Question: I have chart with flippers. it means front portion(z-index: 2) will be text and back portion will be chart.
if i mouse over the front, then back portion chart will be displayed(working chrome). But the same is not working IE & Firefox.
Please see the attached pic & code snippet, how to solve this?
I appreciate your help.
Thanks.

'''
Flipper.css
.flip-container {
-webkit-perspective: 1000;
-moz-perspective: 1000;
-o-perspective: 1000;
perspective: 1000;
/*border: 1px solid #ccc;*/
border: none;
height: auto;
width: 100%;
display: inline-block;
}
.flip-container:hover .flipper,
.flip-container.hover .flipper {
-webkit-transform: rotateY(180deg);
-moz-transform: rotateY(180deg);
-o-transform: rotateY(180deg);
transform: rotateY(180deg);
}
.flip-container, .front, .back {
height: auto;
width: 100%;
padding: 0px;
margin: 0px;
}
.flipper {
-webkit-transition: 0.6s;
-webkit-transform-style: preserve-3d;
-moz-transition: 0.6s;
-moz-transform-style: preserve-3d;
-o-transition: 0.6s;
-o-transform-style: preserve-3d;
transition: 0.6s;
transform-style: preserve-3d;
position: relative;
}
.front, .back {
-webkit-backface-visibility: hidden;
-moz-backface-visibility: hidden;
-o-backface-visibility: hidden;
backface-visibility: hidden;
position: absolute;
top: 0;
left: 0;
align-content: center;
}
.front {
z-index: 2;
}
.back {
-webkit-transform: rotateY(180deg);
-moz-transform: rotateY(180deg);
-o-transform: rotateY(180deg);
transform: rotateY(180deg);
border: none;
}
.front .name {
font-size: 2em;
display: inline-block;
font-family: Arial, Verdana, Helvetica, sans-serif;
border-radius: 5px;
height: 100%;
width: 100%;
position: absolute;
-webkit-transform: rotate(-0deg);
-moz-transform: rotate(-0deg);
-o-transform: rotate(-0deg);
transform: rotate(-0deg);
background-color: #cef8ff;
background-image: -webkit-gradient(linear, left top, left bottom, from(#cef8ff), to(#7fe0f8));
background-image: -webkit-linear-gradient(top, #cef8ff, #7fe0f8);
background-image: -moz-linear-gradient(top, #cef8ff, #7fe0f8);
background-image: -ms-linear-gradient(top, #cef8ff, #7fe0f8);
background-image: -o-linear-gradient(top, #cef8ff, #7fe0f8);
background-image: linear-gradient(to bottom, #cef8ff, #7fe0f8);
filter: progid:DXImageTransform.Microsoft.gradient(GradientType=0,startColorstr=#cef8ff, endColorstr=#7fe0f8);
}
<div id="FlipMainId" class="flip-container" runat="server" style="height: 330px">
<div id="Card1" class="flipper" runat="server">
<div id="Card1Front" class="front" runat="server">
<span class="name" style="height: 325px;">
<table id="HCWF_Front" runat="server" border="0" style="text-align: center">
<tr>
<td>
<br />
<asp:Label ID="FrontLabel1" runat="server" Text="FrontLabel1" CssClass="FlipperheaderLabel"></asp:Label>
</td>
</tr>
<tr>
<td style="color: #777777; font-size: 12px; font-weight: normal; font-style: italic">
<asp:Label ID="FrontLabel2" runat="server" Text="FrontLabel2" CssClass=""></asp:Label>
</td>
</tr>
<tr>
<td>
<asp:Label ID="FrontLabel3" runat="server" Text="FrontLabel3" CssClass="FlipperLine1Label"></asp:Label>
</td>
</tr>
<tr>
<td>
<asp:Label ID="FrontLabel4" runat="server" Text="FrontLabel4" CssClass="FlipperLine2Label"></asp:Label>
</td>
</tr>
<tr>
<td>
<asp:Label ID="FrontLabel5" runat="server" Text="FrontLabel5" CssClass="FlipperLine2Label"></asp:Label>
</td>
</tr>
<tr>
<td>
<asp:Label ID="FrontLabel6" runat="server" Text="FrontLabel6" CssClass="FlipperLine2Label"></asp:Label>
</td>
</tr>
</table>
</span>
</div>
<div id="Card1Back" class="back" runat="server" style="height: 330px">
<table width="100%" border="0" runat="server">
<tr>
<td align="right">
<Buttons...../>
</td>
</tr>
<tr>
<td>
<telerik:RadHtmlChart ID="RadHtmlChart1" runat="server"
Height="300">
</telerik:RadHtmlChart>
</td>
</tr>
</table>
</div>
</div>
</div>
'''
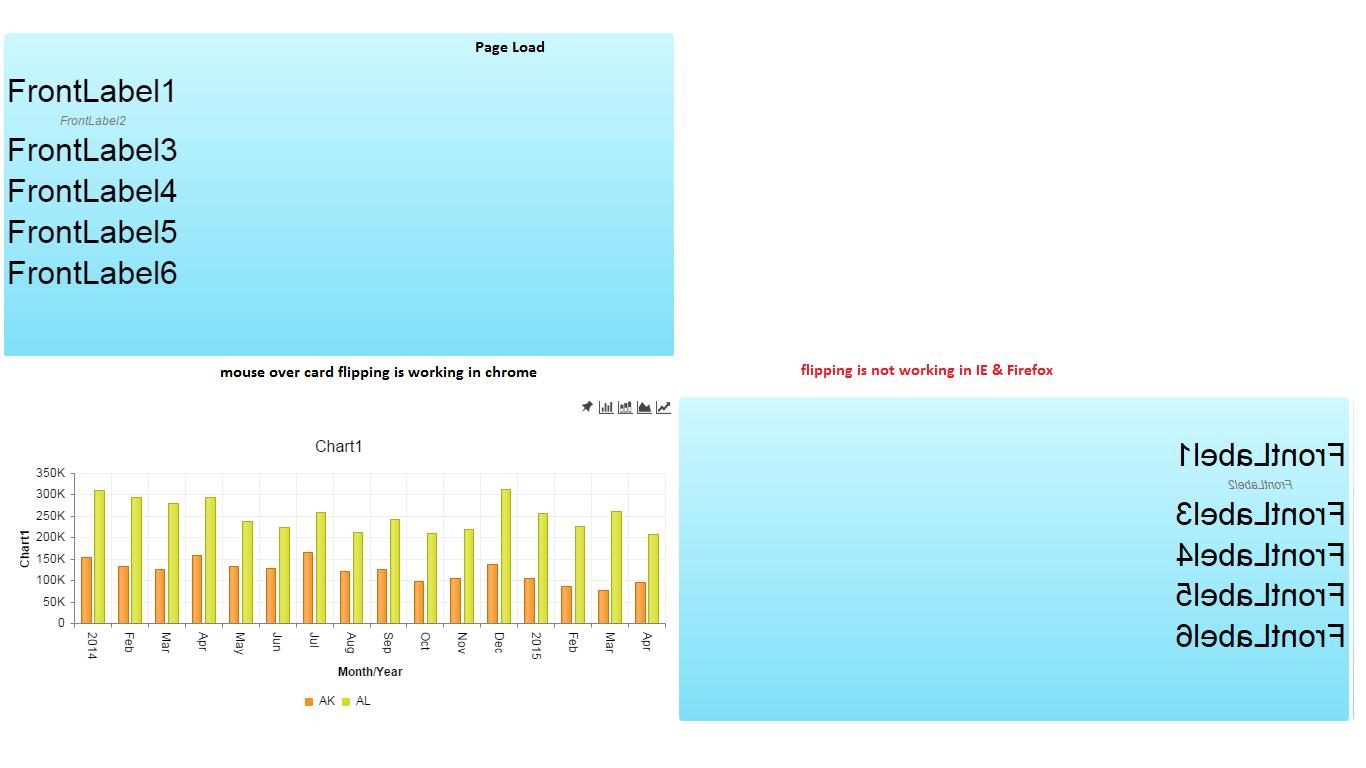
Answer: '''
I fixed this issue
.flip-container {
-webkit-perspective: 1000;
-moz-perspective: 1000;
-ms-perspective: 1000;
perspective: 1000;
-ms-transform: perspective(1000px);
-moz-transform: perspective(1000px);
-moz-transform-style: preserve-3d;
-ms-transform-style: preserve-3d;
/*border: 1px solid #ccc;*/
height: auto;
width: 100%;
}
/* START: Accommodating for IE */
.flip-container:hover .back, .flip-container.hover .back {
-webkit-transform: rotateY(0deg);
-moz-transform: rotateY(0deg);
-o-transform: rotateY(0deg);
-ms-transform: rotateY(0deg);
transform: rotateY(0deg);
}
.flip-container:hover .front, .flip-container.hover .front {
-webkit-transform: rotateY(180deg);
-moz-transform: rotateY(180deg);
-o-transform: rotateY(180deg);
transform: rotateY(180deg);
}
/* END: Accommodating for IE */
.flip-container, .front, .back {
height: auto;
width: 100%;
margin: 0px;
padding: 0px;
}
.flipper {
-webkit-transition: 0.6s;
-webkit-transform-style: preserve-3d;
-ms-transition: 0.6s;
-moz-transition: 0.6s;
-moz-transform: perspective(1000px);
-moz-transform-style: preserve-3d;
-ms-transform-style: preserve-3d;
transition: 0.6s;
transform-style: preserve-3d;
position: relative;
}
.front, .back {
-webkit-backface-visibility: hidden;
-moz-backface-visibility: hidden;
-ms-backface-visibility: hidden;
backface-visibility: hidden;
-webkit-transition: 0.6s;
-webkit-transform-style: preserve-3d;
-webkit-transform: rotateY(0deg);
-moz-transition: 0.6s;
-moz-transform-style: preserve-3d;
-moz-transform: rotateY(0deg);
-o-transition: 0.6s;
-o-transform-style: preserve-3d;
-o-transform: rotateY(0deg);
-ms-transition: 0.6s;
-ms-transform-style: preserve-3d;
-ms-transform: rotateY(0deg);
transition: 0.6s;
transform-style: preserve-3d;
transform: rotateY(0deg);
position: absolute;
top: 0;
left: 0;
align-content: center;
}
.front {
-webkit-transform: rotateY(0deg);
-ms-transform: rotateY(0deg);
z-index: 2;
}
.back {
-webkit-transform: rotateY(-180deg);
-moz-transform: rotateY(-180deg);
-o-transform: rotateY(-180deg);
-ms-transform: rotateY(-180deg);
transform: rotateY(-180deg);
border: none;
}
.front .name {
font-size: 2em;
display: inline-block;
font-family: helvetica, times, serif;
padding-top: 10px;
border-radius: 5px;
height: 100%;
width: 100%;
position: absolute;
-webkit-transform: rotate(-0deg);
-moz-transform: rotate(-0deg);
-o-transform: rotate(-0deg);
transform: rotate(-0deg);
background-color: #cef8ff;
}
'''